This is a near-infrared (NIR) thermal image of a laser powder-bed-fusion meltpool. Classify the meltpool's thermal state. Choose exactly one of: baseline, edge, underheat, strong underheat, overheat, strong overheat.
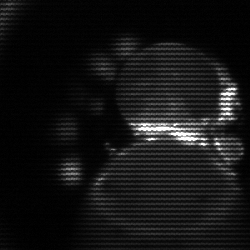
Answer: edge